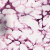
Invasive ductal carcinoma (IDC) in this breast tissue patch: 0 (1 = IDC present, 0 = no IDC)